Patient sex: F
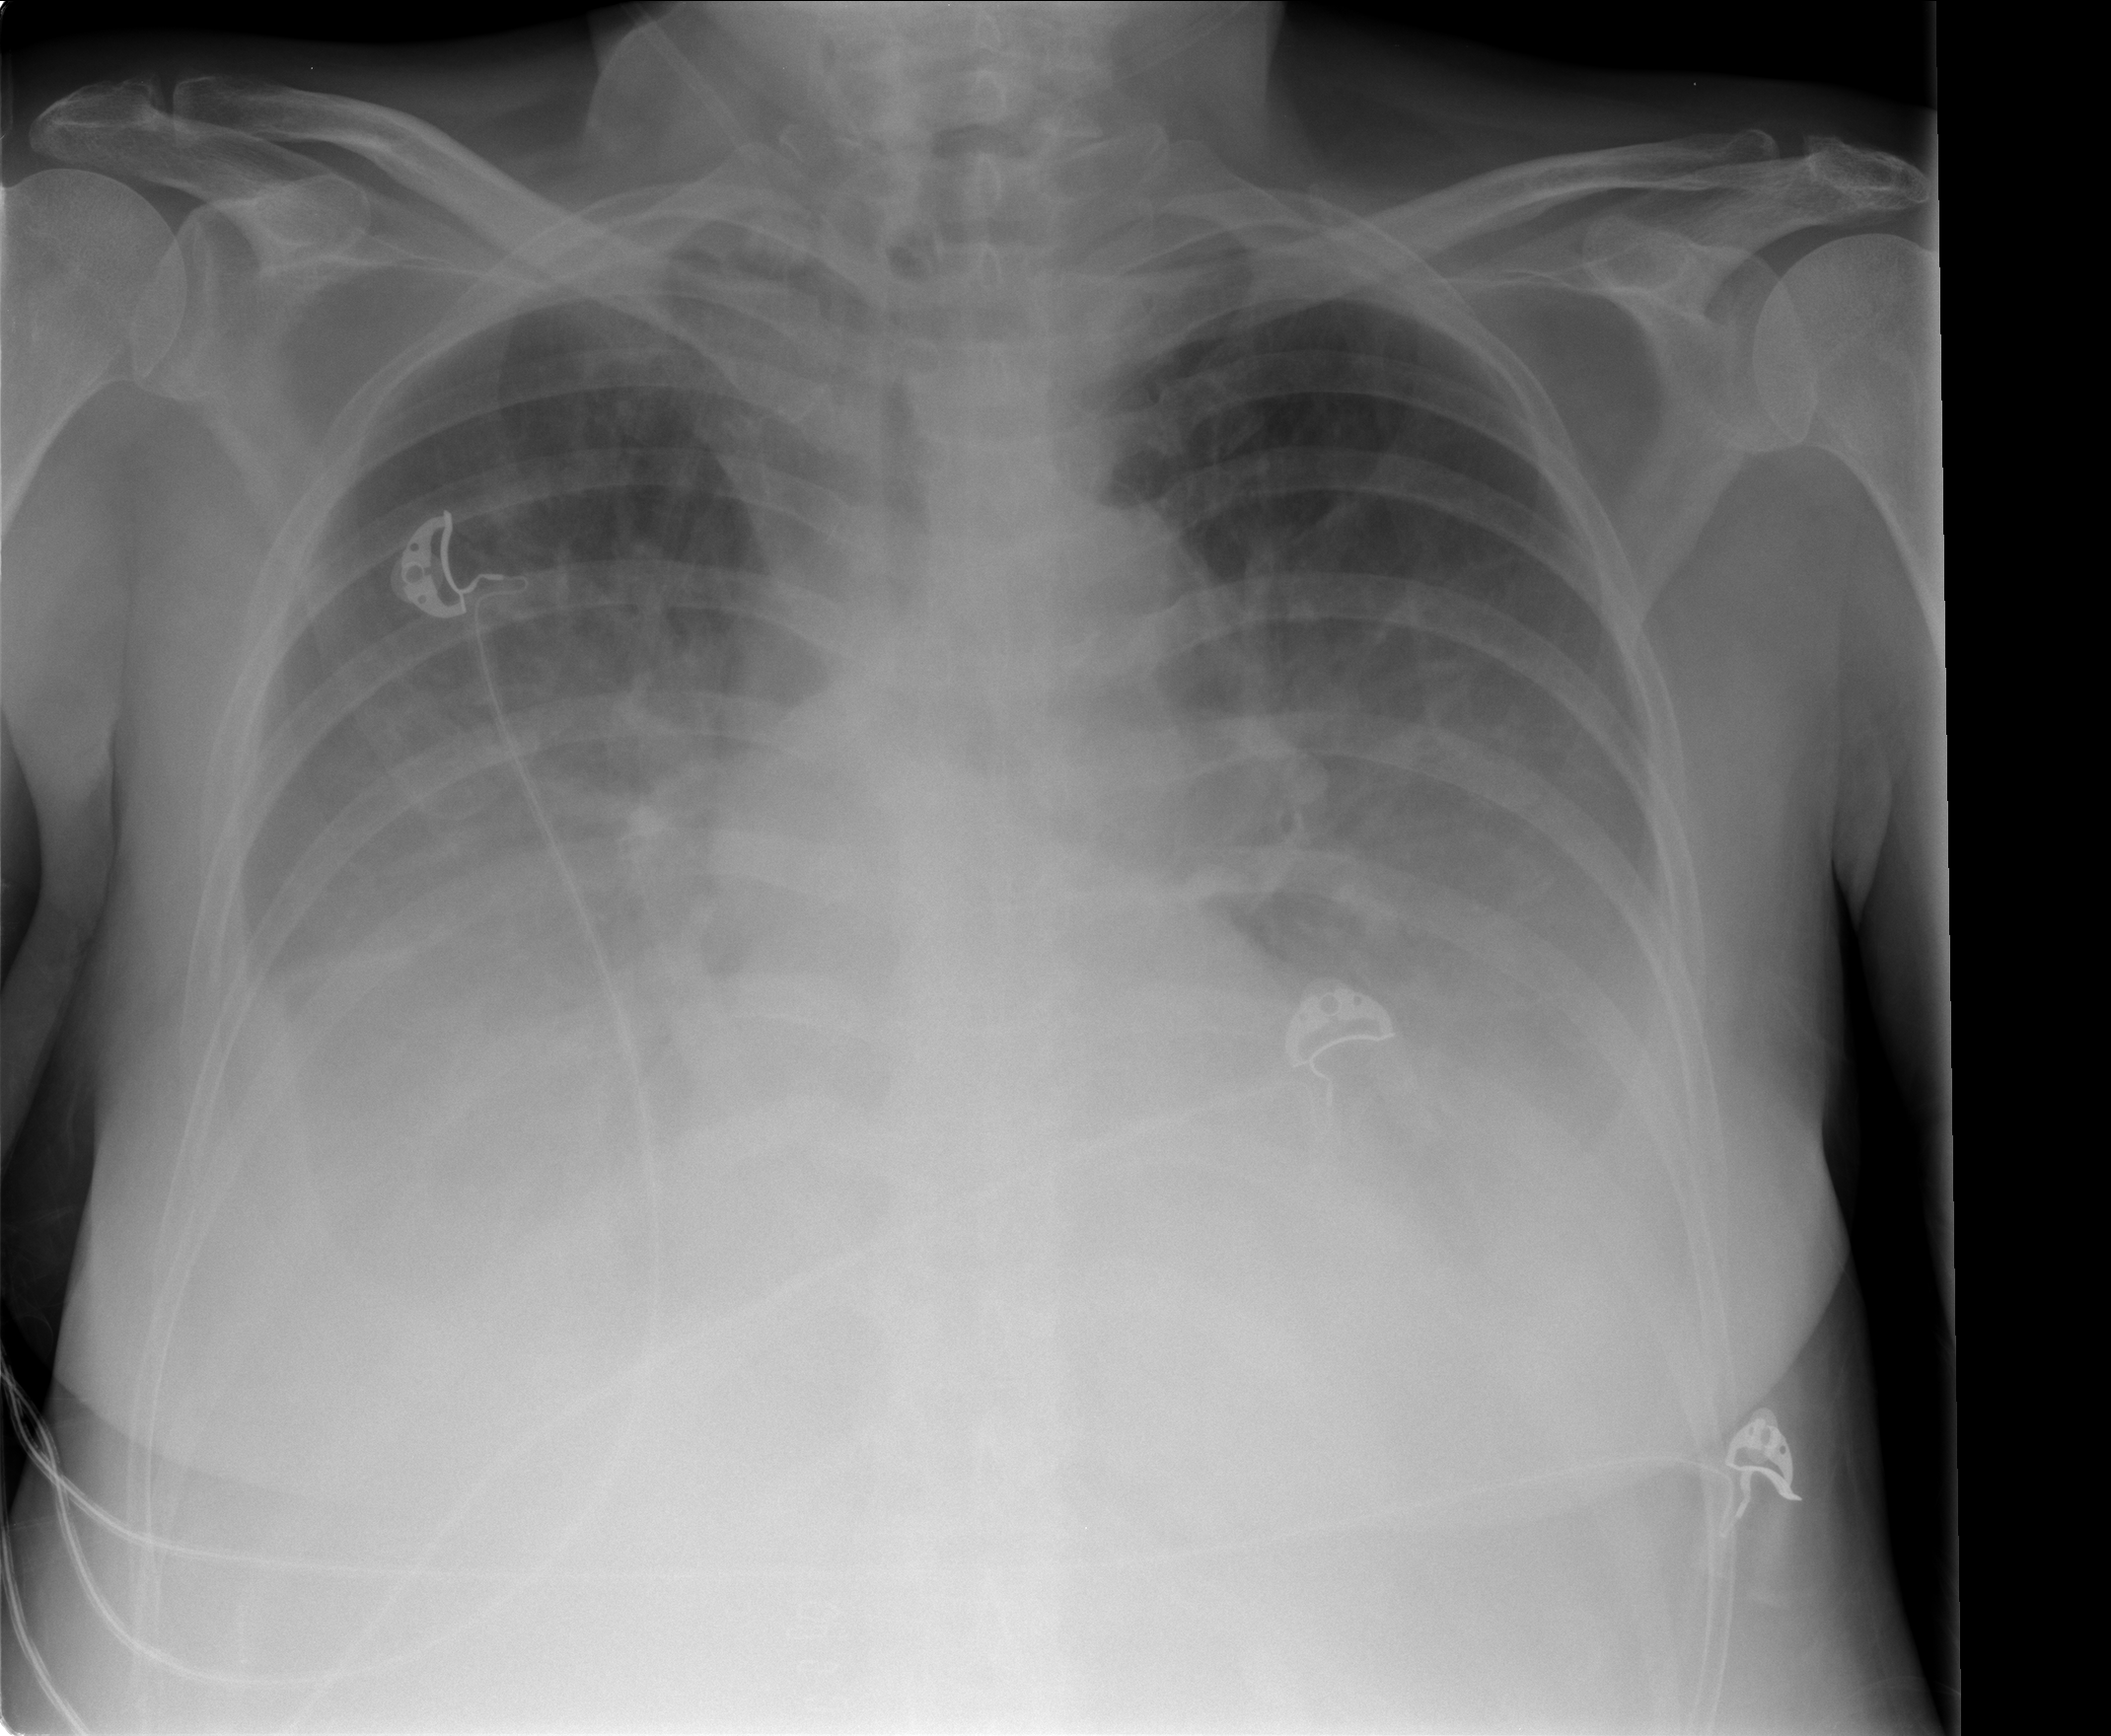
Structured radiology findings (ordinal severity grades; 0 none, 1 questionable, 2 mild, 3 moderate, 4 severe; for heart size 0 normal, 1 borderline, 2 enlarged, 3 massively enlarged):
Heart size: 0
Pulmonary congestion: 2
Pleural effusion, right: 3
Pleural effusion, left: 3
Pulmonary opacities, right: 0
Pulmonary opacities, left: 0
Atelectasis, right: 3
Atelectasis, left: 3